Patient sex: M
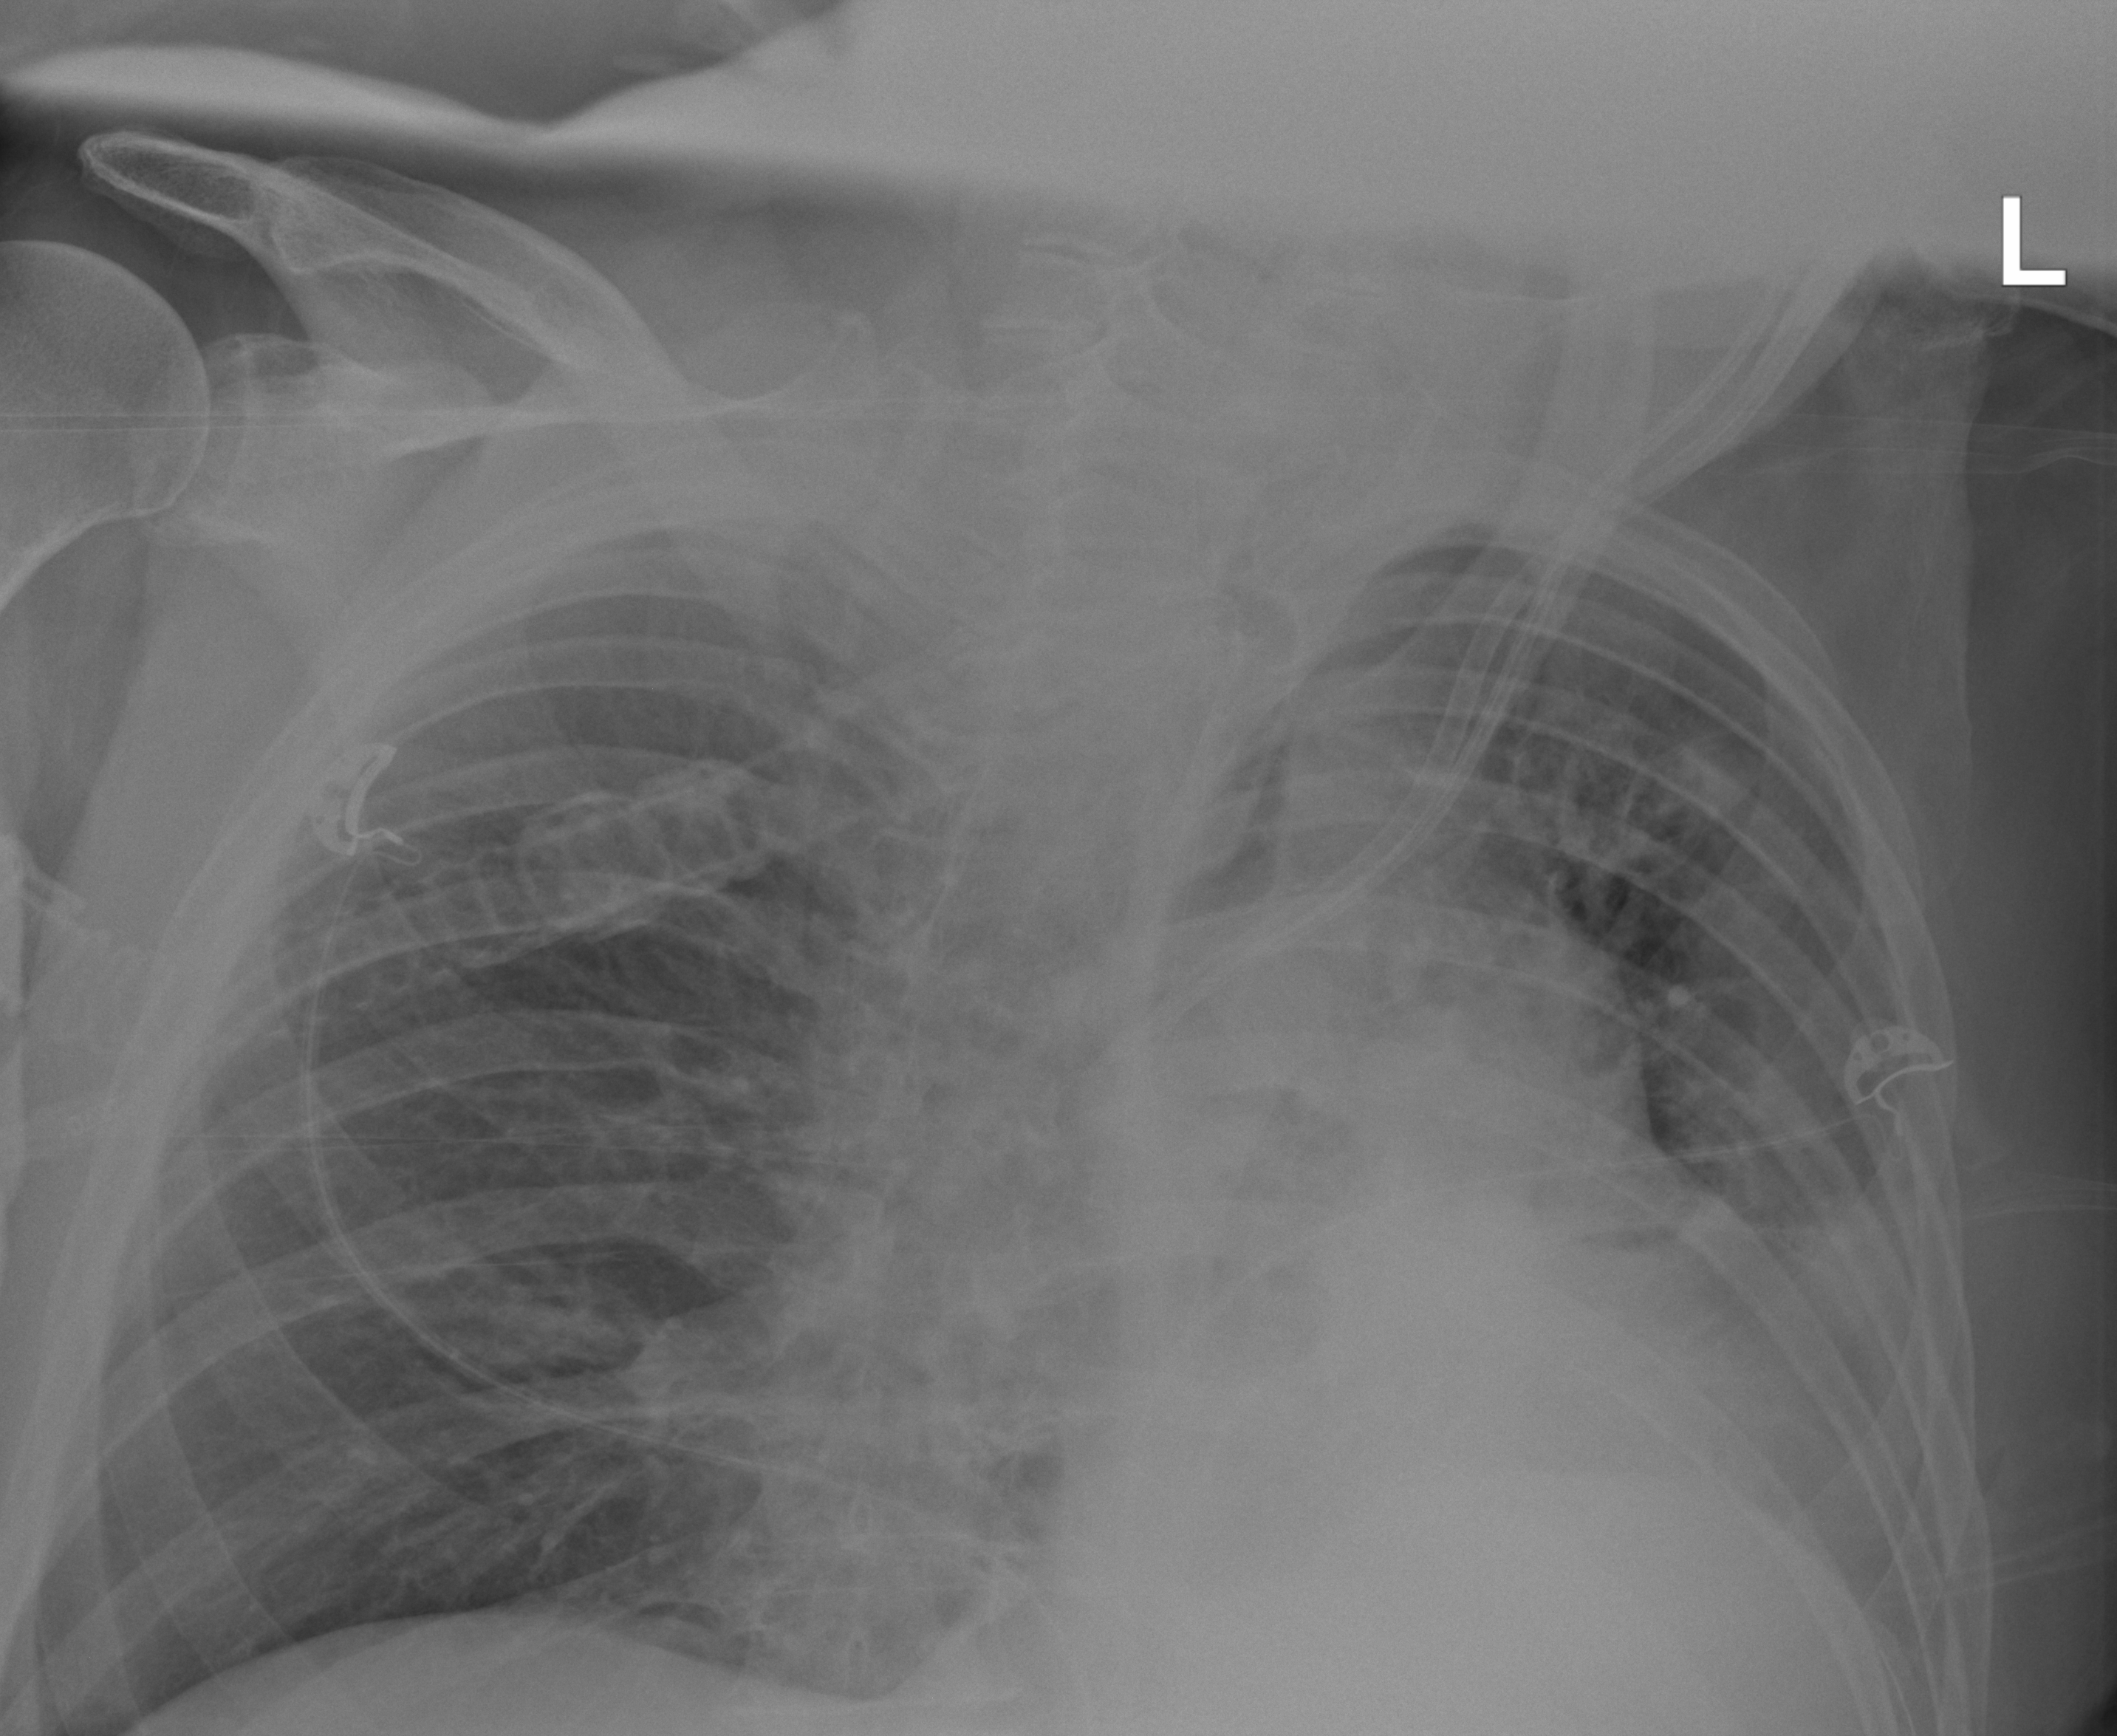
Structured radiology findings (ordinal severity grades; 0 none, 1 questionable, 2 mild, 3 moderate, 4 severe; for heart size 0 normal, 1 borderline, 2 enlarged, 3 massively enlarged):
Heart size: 0
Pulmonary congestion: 0
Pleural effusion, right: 0
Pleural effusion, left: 3
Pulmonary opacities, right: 0
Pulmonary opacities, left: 2
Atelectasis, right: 0
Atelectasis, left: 3